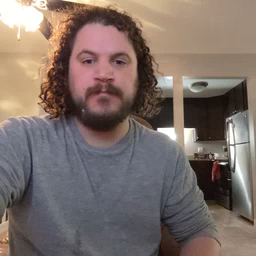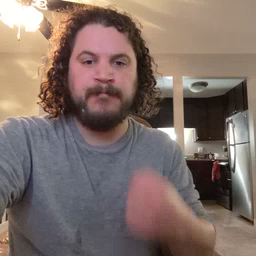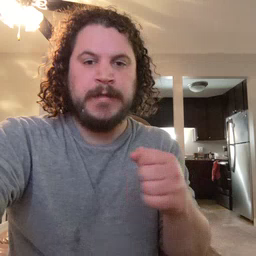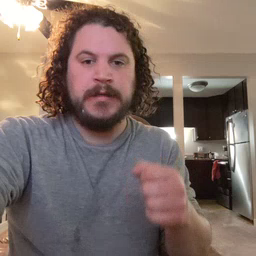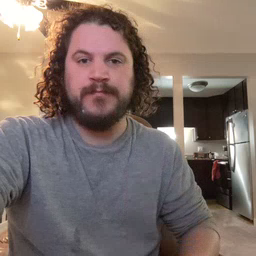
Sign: make